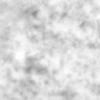
Label: no_change